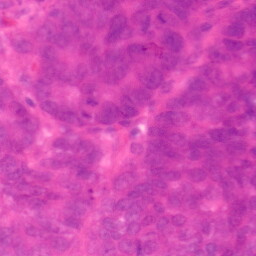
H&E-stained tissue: Colon